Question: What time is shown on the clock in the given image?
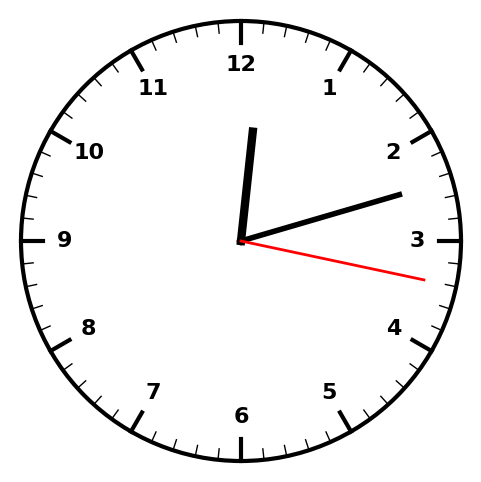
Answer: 12:12:17